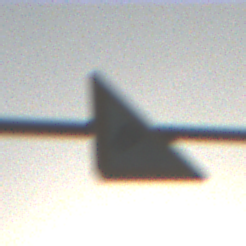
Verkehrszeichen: SeitenwindVonRechts
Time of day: SunriseSunset
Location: Outdoor (Special)
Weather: Clear
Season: NotSpecified
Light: Natural